Question: How to limit the time range like the minimum hours will be 3 and the maximum is 6 hours. Like it will disable the 6.5 hrs and below as well in 3 hrs minimum.

'''
$('#timeOnlyExample .time').timepicker({
'showDuration': true,
'timeFormat': 'g:i A',
minTime: '06:00:00',
maxTime: '23:00:00'
});
var timeOnlyExampleEl = document.getElementById('timeOnlyExample');
var timeOnlyDatepair = new Datepair(timeOnlyExampleEl);
'''
'''
<script src="https://cdnjs.cloudflare.com/ajax/libs/jquery/3.3.1/jquery.min.js"></script>
<script src="https://cdnjs.cloudflare.com/ajax/libs/datepair.js/0.4.16/datepair.min.js"></script>
<script src="https://cdnjs.cloudflare.com/ajax/libs/datepair.js/0.4.16/jquery.datepair.min.js"></script>
<div class="row" id="timeOnlyExample">
<div class="col-md-6 mb-3">
<label>Date</label>
<input type="text" class="form-control time start" name="rstart" autocomplete="off" required>
</div>
<div class="col-md-6 mb-3">
<label>Date</label>
<input type="text" class="form-control time end" name="rend" autocomplete="off" required>
</div>
</div>
'''
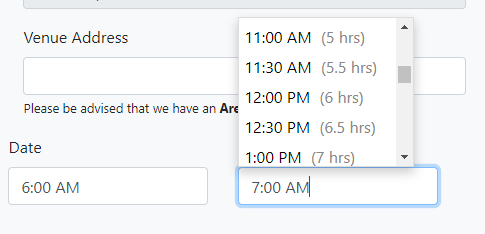
Answer: I was able to set the minimum time by overriding 'Datepair.prototype._updateEndMintime'.
I just created a delta setting called 'minEndTimeDelta'. You can probably do something similar to the 'maxEndTime'. This only covers fixing the starting hour for the end time.
'''
baseTime.setTime(baseTime.getTime() + this.parseTimeAsMillis(this.settings.minEndTimeDelta));
'''
'''
timeOnlyDatepair.settings = Object.assign(timeOnlyDatepair.settings, {
minEndTimeDelta: '03:00' // End time is +3 hours from start time
});
'''
'''
let delta = this.parseTimeAsMillis(this.settings.minEndTimeDelta) - HOURS_MILLIS;
newTime.setTime(newTime.getTime() + delta)
this.settings.updateTime(input, newTime);
'''
If you want the ending hour for the end time to be '<= 6' hours, you will need to fix 'jquery.timepicker.js', but this may be trickier because they are private.
e.g.
'''
function _render(self) {
// ...stuff
if (end < start) {
end += _ONE_DAY; // Change to _ONE_DAY / 4 or make it a setting?
}
if (end === _ONE_DAY-1 && $.type(settings.timeFormat) === "string" && settings.show2400) {
end = _ONE_DAY; // Change to _ONE_DAY / 4 or make it a setting?
}
// ...more stuff
}
'''
You could also dynamically update the 'settings.maxTime' to always be 6 hours ahead of the start time, but you may not be able to utilize the date rollover feature, not sure of this...
## Example
'''
const SECONDS_MILLIS = 1000;
const MINUTES_MILLIS = 60 * SECONDS_MILLIS;
const HOURS_MILLIS = 60 * MINUTES_MILLIS;
const TIME_MAP = [ HOURS_MILLIS, MINUTES_MILLIS, SECONDS_MILLIS ];
/* This is a new method created by me, that I added to the Datepair proto.
* @param time {string} - Time in the format "hh:mm"
* @return Returns the time in milliseconds.
*/
Datepair.prototype.parseTimeAsMillis = function(time) {
return time.split(':').reduce((m, t, i) => m + (parseInt(t, 10) * TIME_MAP[i]), 0);
};
/* @Override */
Datepair.prototype._updateEndMintime = function() {
if (typeof this.settings.setMinTime != 'function') return;
var baseTime = null;
if (this.settings.anchor == 'start' &&
(!this.dateDelta || this.dateDelta < _ONE_DAY ||
(this.timeDelta && this.dateDelta + this.timeDelta < _ONE_DAY))) {
baseTime = this.settings.parseTime(this.startTimeInput);
baseTime.setTime(baseTime.getTime() + this.parseTimeAsMillis(this.settings.minEndTimeDelta));
}
this.settings.setMinTime(this.endTimeInput, baseTime);
};
/* @Override */
Datepair.prototype._setTimeAndReturn = function(input, newTime) {
let delta = this.parseTimeAsMillis(this.settings.minEndTimeDelta) - HOURS_MILLIS;
newTime.setTime(newTime.getTime() + delta)
this.settings.updateTime(input, newTime);
return this.settings.parseTime(input);
};
$('#timeOnlyExample .time').timepicker({
showDuration: true,
timeFormat: 'g:i A',
minTime: '06:00:00',
maxTime: '23:00:00'
});
var timeOnlyExampleEl = document.getElementById('timeOnlyExample');
var timeOnlyDatepair = new Datepair(timeOnlyExampleEl);
timeOnlyDatepair.settings = Object.assign(timeOnlyDatepair.settings, {
minEndTimeDelta: '03:00' // End time is +3 hours from start time
});
//$('#timeOnlyExample .time').on('change.datepair', function(e) {
// $('.ui-timepicker-with-duration .ui-timepicker-list li').each((index, li) => {
// console.log($(li).text());
// });
//});
'''
'''
.ui-timepicker-wrapper.ui-timepicker-with-duration ul {
background: #FFE;
}
'''
'''
<!-- jQuery -->
<script src="https://cdnjs.cloudflare.com/ajax/libs/jquery/3.3.1/jquery.min.js"></script>
<!-- jQuery Timepicker -->
<link href="https://cdnjs.cloudflare.com/ajax/libs/jquery-timepicker/1.10.0/jquery.timepicker.min.css" rel="stylesheet" />
<script src="https://cdnjs.cloudflare.com/ajax/libs/jquery-timepicker/1.10.0/jquery.timepicker.min.js"></script>
<!-- Bootstrap -->
<link href="https://cdnjs.cloudflare.com/ajax/libs/twitter-bootstrap/4.3.1/css/bootstrap.min.css" rel="stylesheet" />
<script src="https://cdnjs.cloudflare.com/ajax/libs/twitter-bootstrap/4.3.1/js/bootstrap.min.js"></script>
<!-- Bootstrap Datepicker -->
<link href="https://cdnjs.cloudflare.com/ajax/libs/bootstrap-datepicker/1.9.0/css/bootstrap-datepicker.min.css" rel="stylesheet" />
<script src="https://cdnjs.cloudflare.com/ajax/libs/bootstrap-datepicker/1.9.0/js/bootstrap-datepicker.min.js"></script>
<!-- Datepair -->
<script src="https://cdnjs.cloudflare.com/ajax/libs/datepair.js/0.4.16/datepair.min.js"></script>
<script src="https://cdnjs.cloudflare.com/ajax/libs/datepair.js/0.4.16/jquery.datepair.min.js"></script>
<div class="container">
<div class="row" id="timeOnlyExample">
<div class="col-md-6 mb-3">
<label>Date</label>
<input type="text" class="form-control time start" name="rstart" autocomplete="off" required>
</div>
<div class="col-md-6 mb-3">
<label>Date</label>
<input type="text" class="form-control time end" name="rend" autocomplete="off" required>
</div>
</div>
</div>
'''